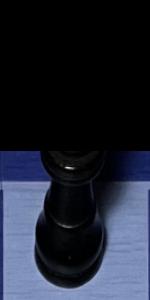
Label: King_Black